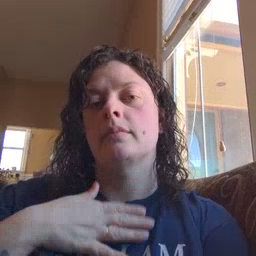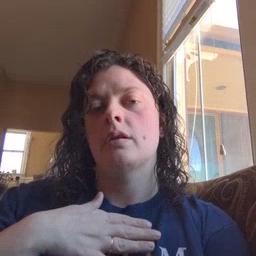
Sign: minemy